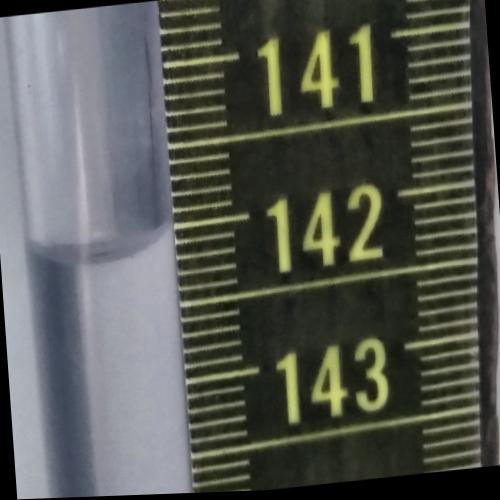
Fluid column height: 142.1 cm